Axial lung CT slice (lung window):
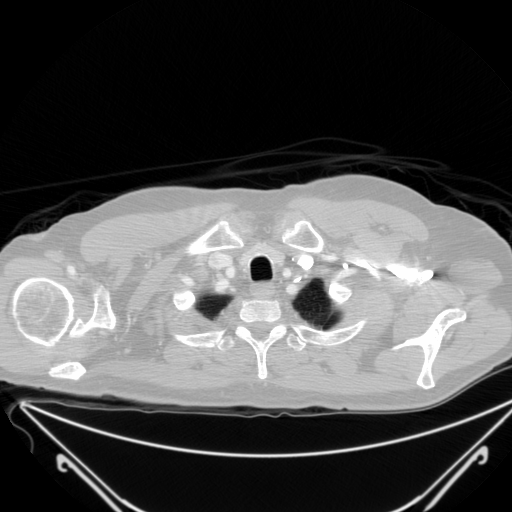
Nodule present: no